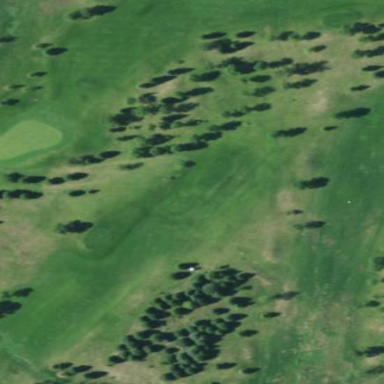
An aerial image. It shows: Golf fairway surrounded by grass.